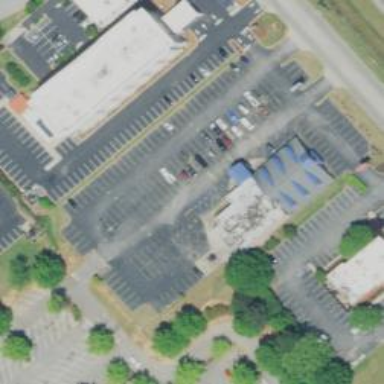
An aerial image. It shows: Retail building housing restaurant.